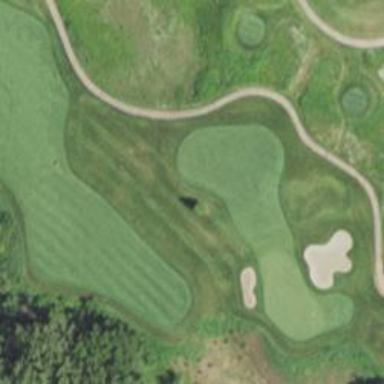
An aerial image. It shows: Grassy area designated as golf fairway.